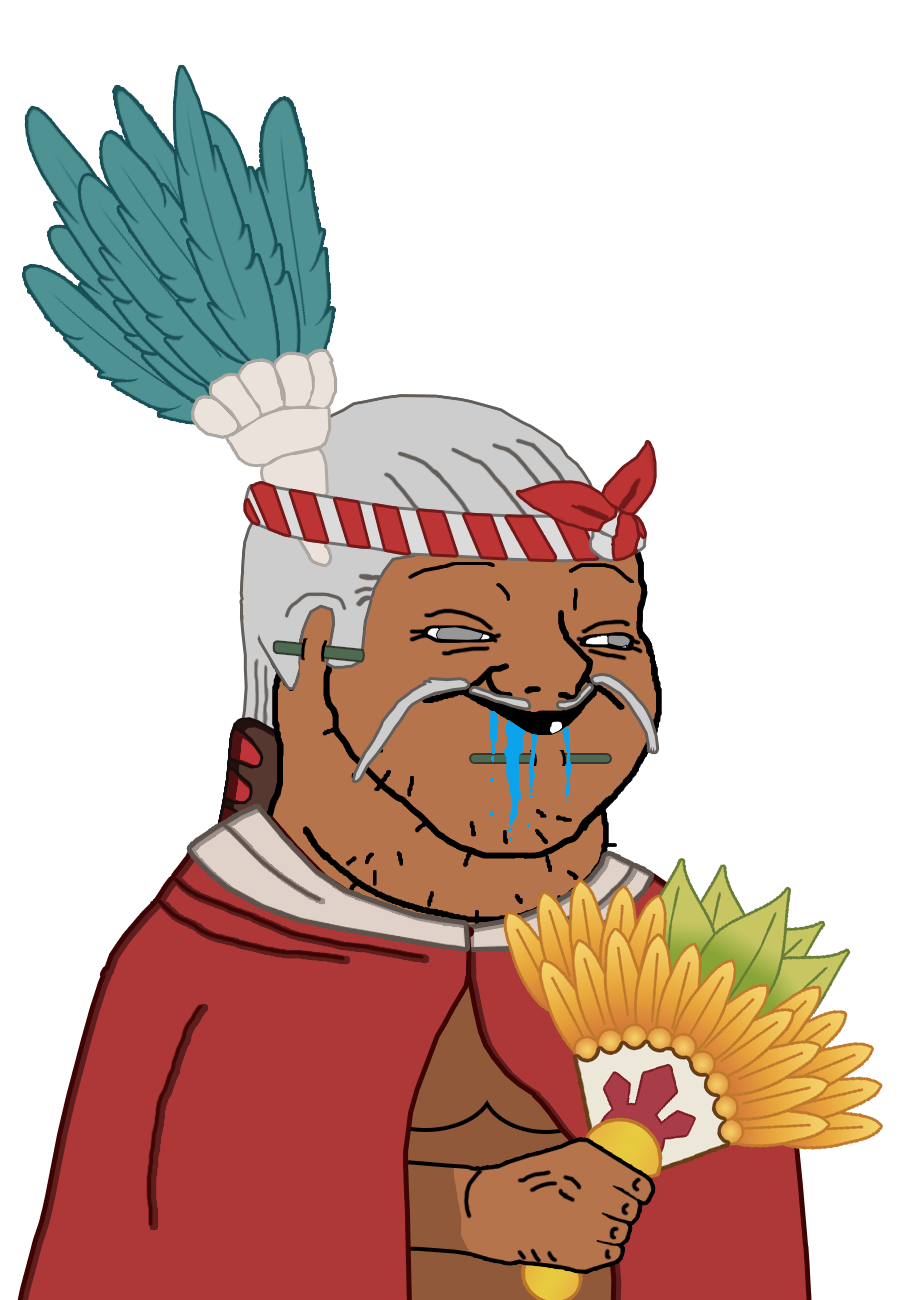
Label: 5_Brainlet